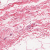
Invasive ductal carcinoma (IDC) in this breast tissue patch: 0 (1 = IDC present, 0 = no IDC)